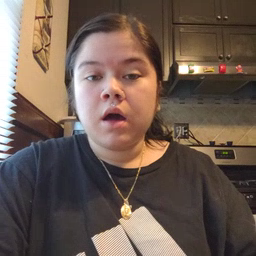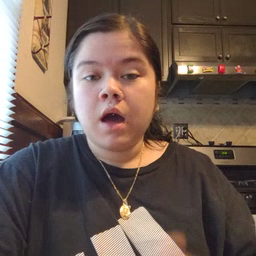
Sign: that